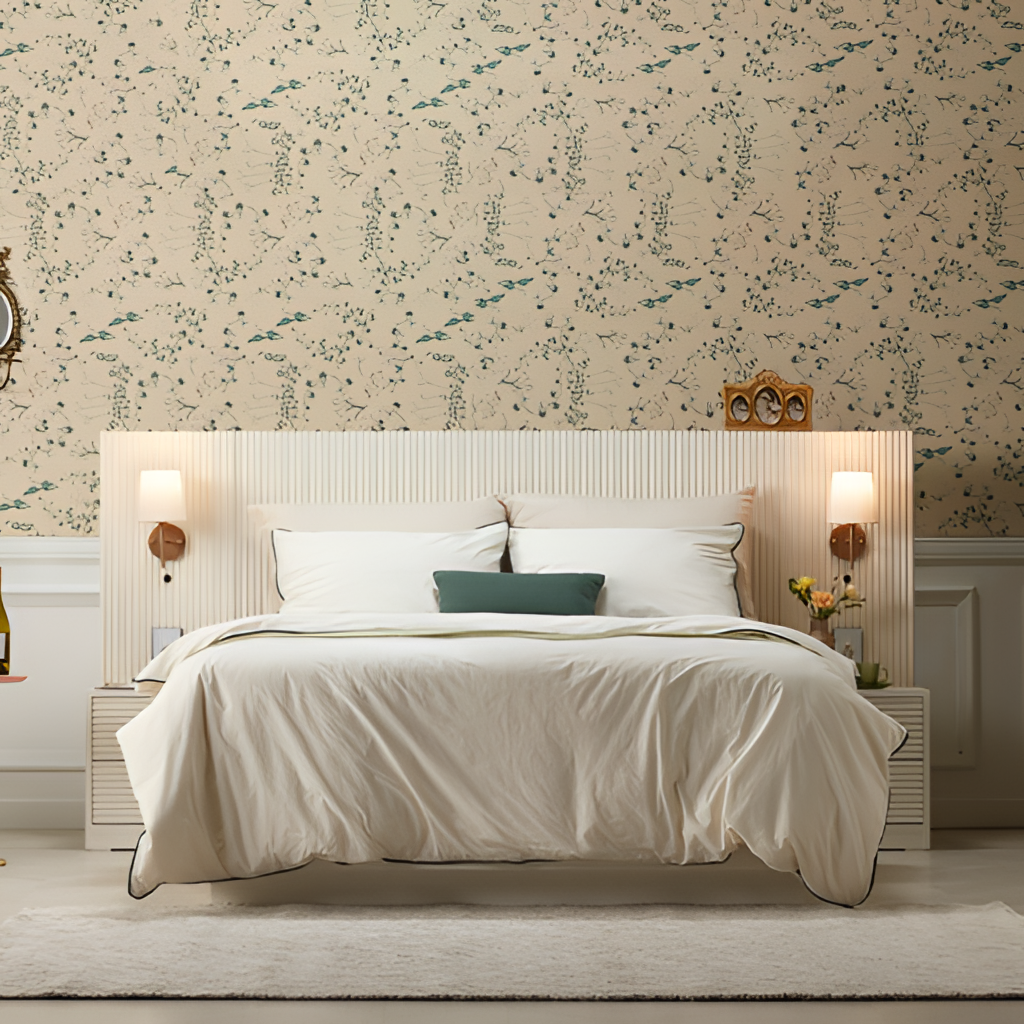
beige wood backlit headboard bed, bedroom, beige carpet flooring, with solid pattern, beige wallpaper wallpaper, with floral pattern, contemporary